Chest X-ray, AP view. Patient: 57 years old, sex M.
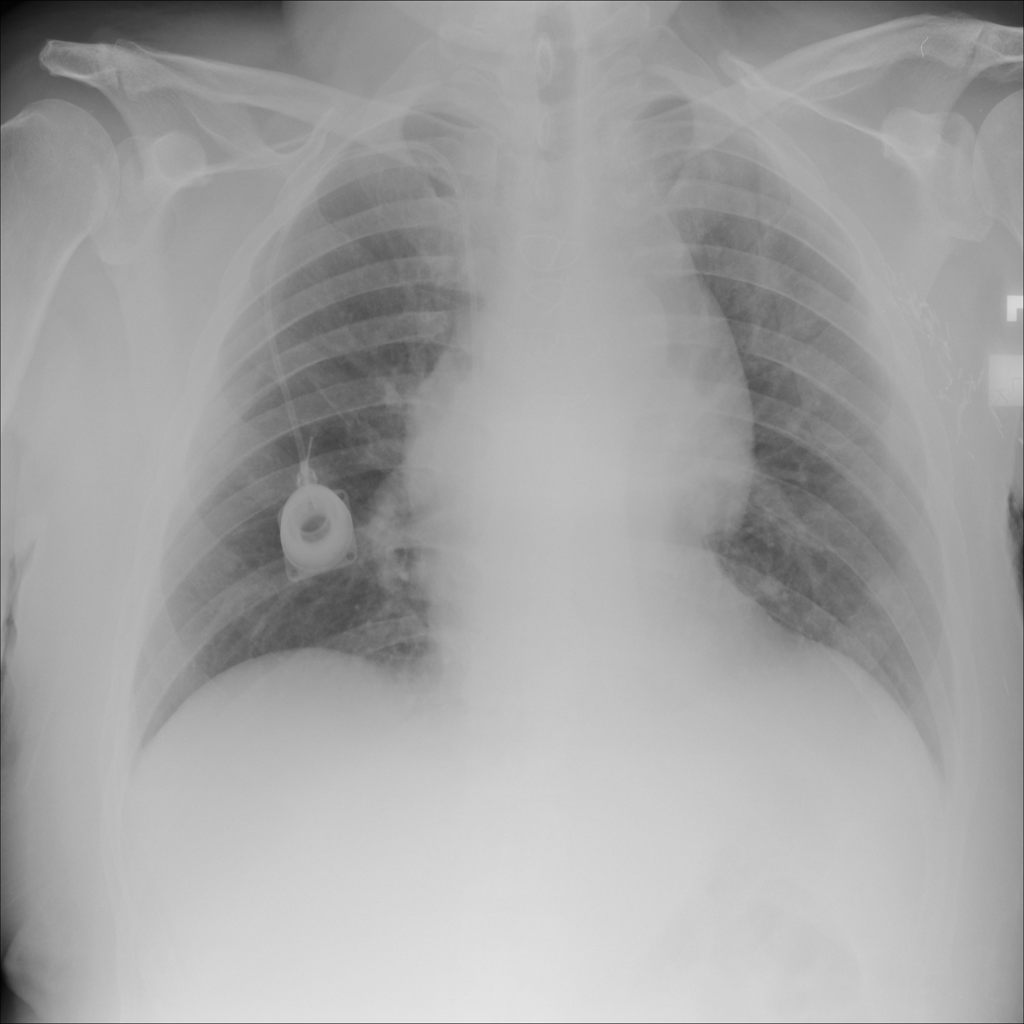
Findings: Nodule